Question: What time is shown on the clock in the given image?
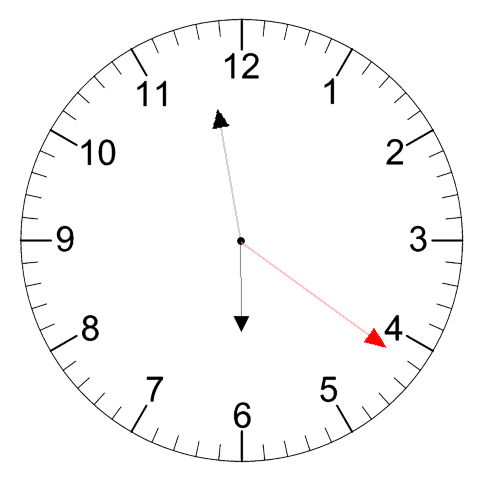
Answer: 05:58:21